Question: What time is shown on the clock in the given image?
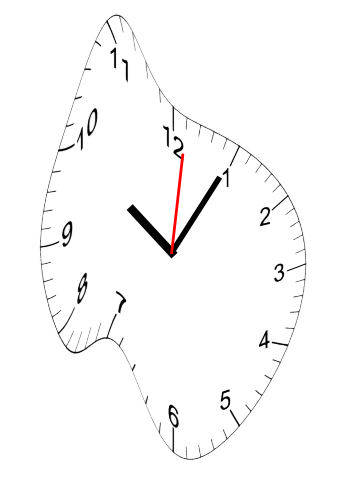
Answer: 10:05:01